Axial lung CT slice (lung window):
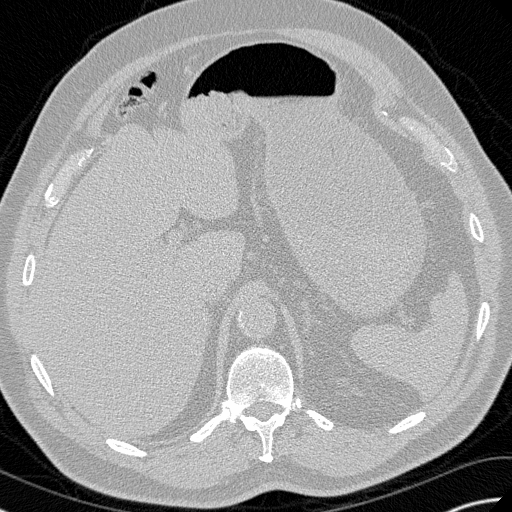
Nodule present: no